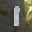
Label: 1